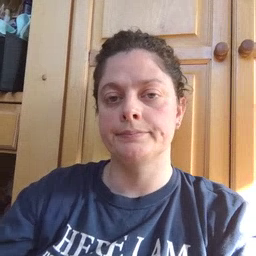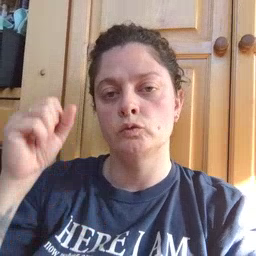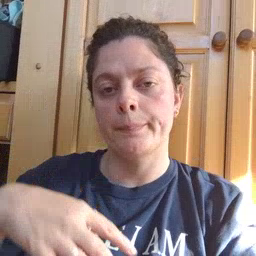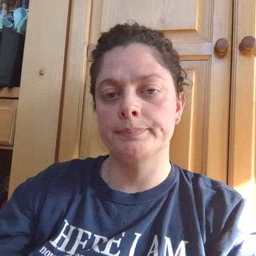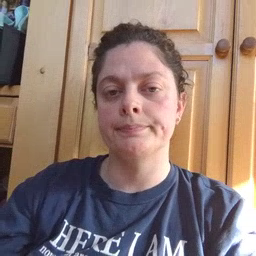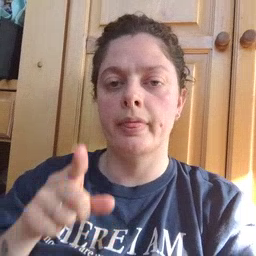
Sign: drop